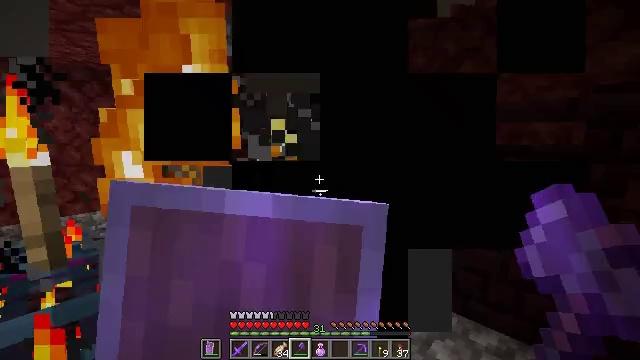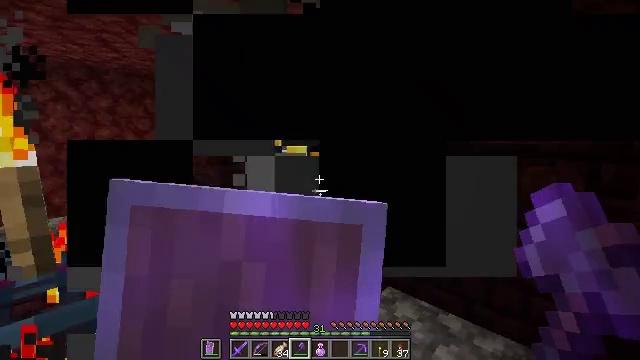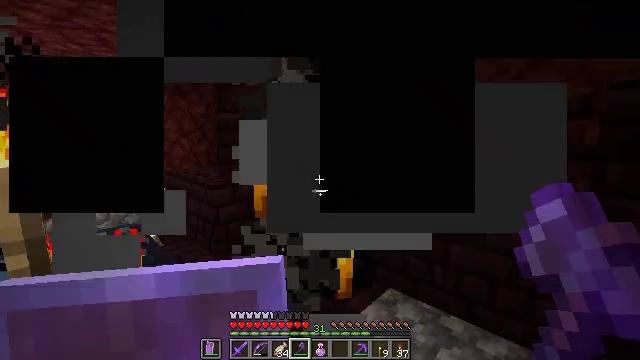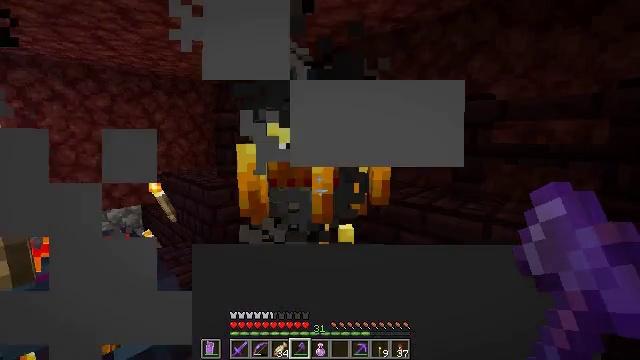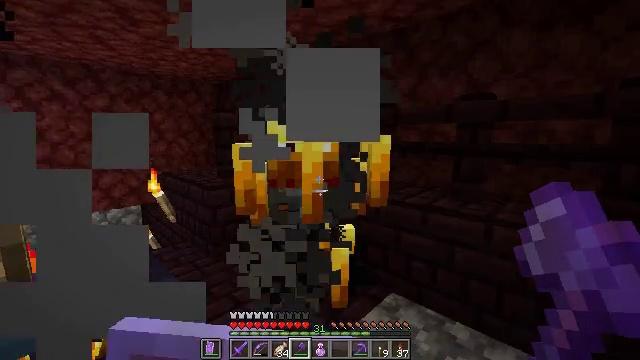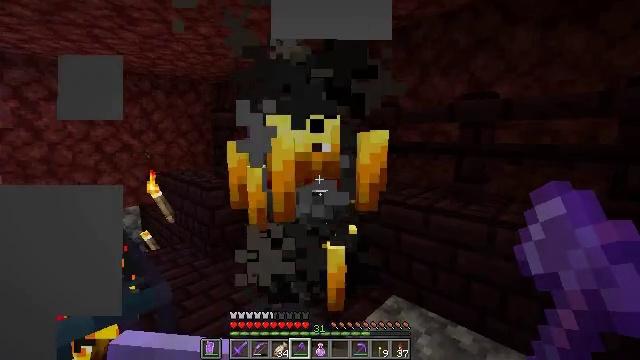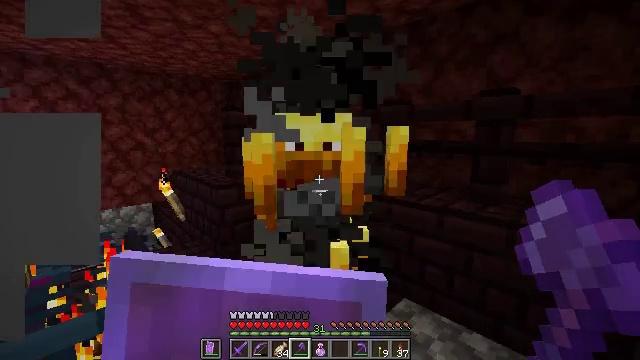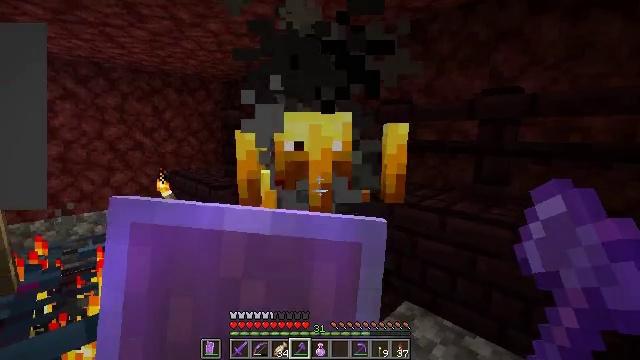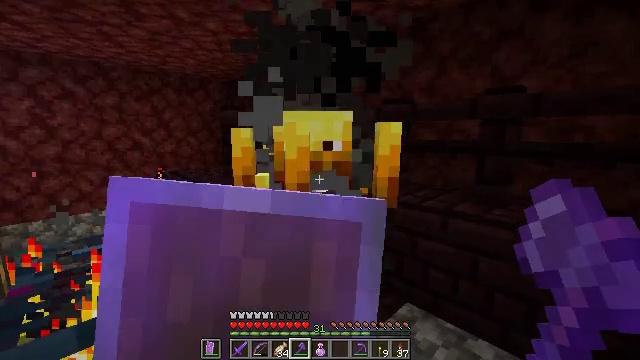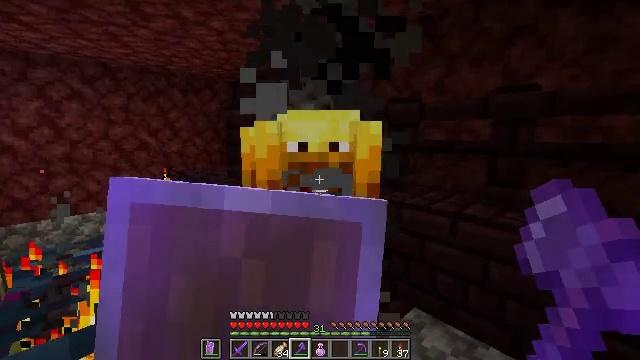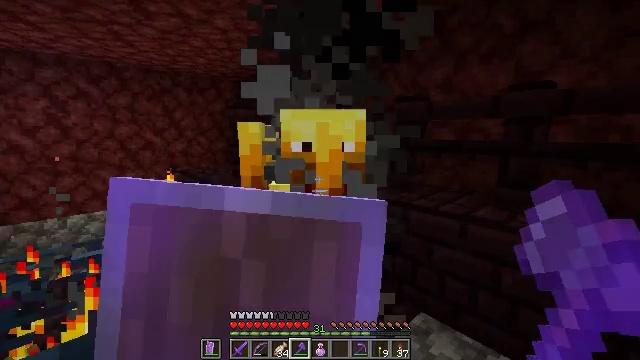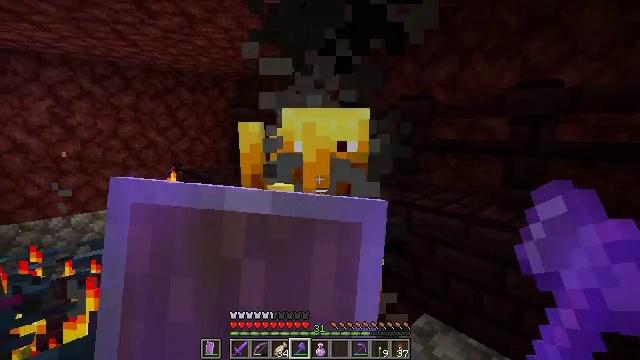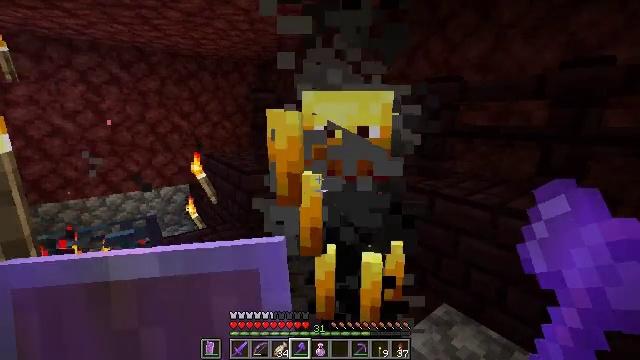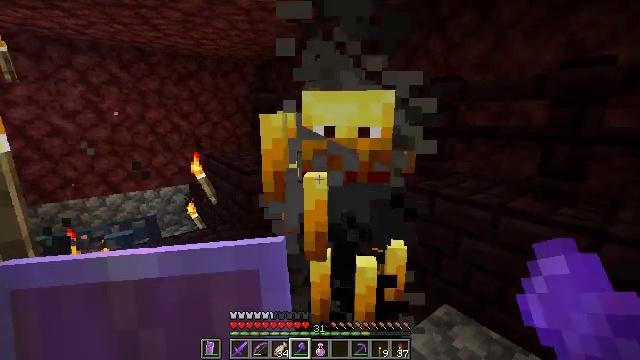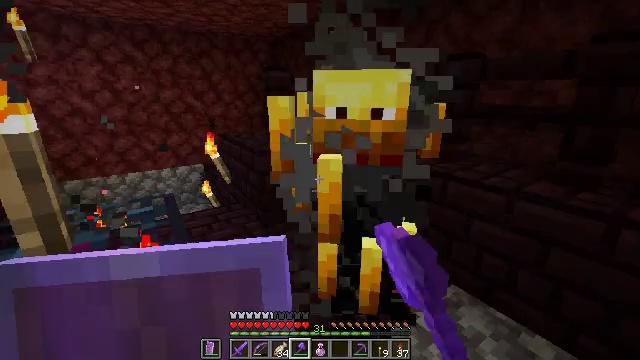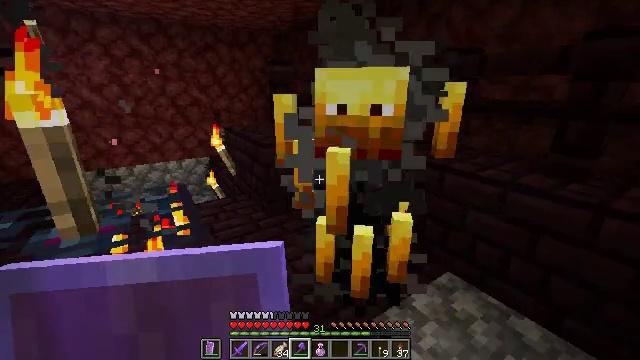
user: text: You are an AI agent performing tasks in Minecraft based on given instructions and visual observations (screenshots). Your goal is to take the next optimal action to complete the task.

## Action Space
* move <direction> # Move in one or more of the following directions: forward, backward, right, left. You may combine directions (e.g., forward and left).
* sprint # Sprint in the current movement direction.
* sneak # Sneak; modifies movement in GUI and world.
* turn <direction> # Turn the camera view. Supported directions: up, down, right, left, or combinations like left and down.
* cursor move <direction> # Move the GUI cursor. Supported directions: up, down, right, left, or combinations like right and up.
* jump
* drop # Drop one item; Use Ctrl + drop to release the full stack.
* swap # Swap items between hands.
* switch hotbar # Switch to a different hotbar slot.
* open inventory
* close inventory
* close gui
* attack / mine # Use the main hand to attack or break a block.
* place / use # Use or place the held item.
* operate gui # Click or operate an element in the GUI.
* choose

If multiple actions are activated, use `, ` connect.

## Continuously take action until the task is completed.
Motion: motion action
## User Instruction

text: Kill Nether mobs.
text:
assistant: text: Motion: move forward, use / place
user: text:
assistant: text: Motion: move forward, use / place
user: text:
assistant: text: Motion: move forward, use / place
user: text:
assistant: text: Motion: move forward, use / place
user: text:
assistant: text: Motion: move forward, use / place
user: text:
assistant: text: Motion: move forward, turn left, use / place
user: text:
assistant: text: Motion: move forward, use / place
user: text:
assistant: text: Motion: move forward, use / place
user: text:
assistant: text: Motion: move forward, turn left, use / place
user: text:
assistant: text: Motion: move forward, turn left, use / place
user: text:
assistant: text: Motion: use / place
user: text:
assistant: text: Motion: turn left and down
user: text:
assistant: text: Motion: attack / mine
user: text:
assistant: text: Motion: move back, turn left and down, attack / mine
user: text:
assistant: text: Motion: move back, turn down, attack / mine
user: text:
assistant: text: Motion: move back, attack / mine
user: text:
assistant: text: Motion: move back
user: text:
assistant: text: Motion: no_op